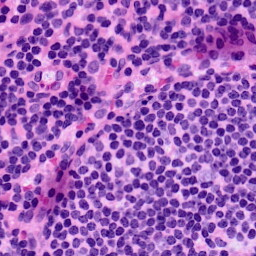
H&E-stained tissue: LymphNode